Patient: sex F, age 59
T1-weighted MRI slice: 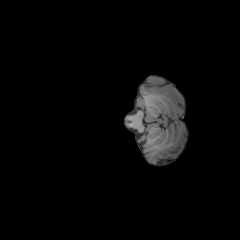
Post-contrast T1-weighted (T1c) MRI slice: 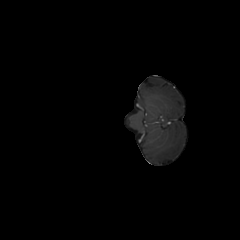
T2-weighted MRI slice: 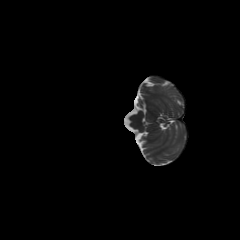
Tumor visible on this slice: no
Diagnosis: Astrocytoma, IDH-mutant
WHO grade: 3